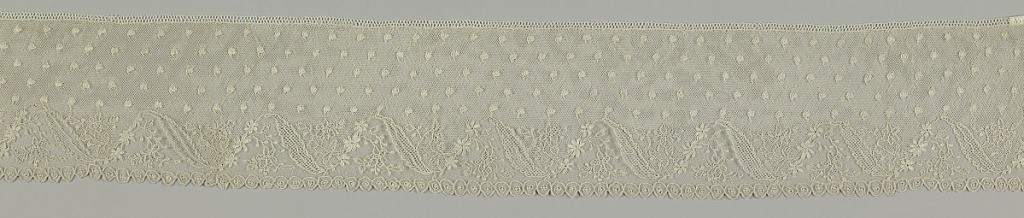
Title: Border
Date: early 19th century
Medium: linen, cotton Technique: needle lace
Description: Border edged on one side by a serpentine garland of floral sprays.